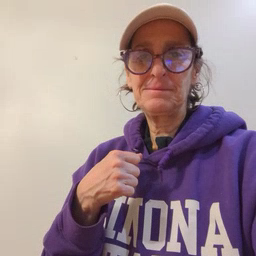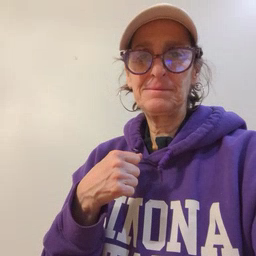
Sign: milk